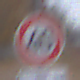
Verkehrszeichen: Geschwindigkeit40
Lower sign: HinweisDurchSinnbild15
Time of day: MorningAfternoon
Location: Outdoor (Nature)
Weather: Overcast
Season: NotSpecified
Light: Natural